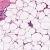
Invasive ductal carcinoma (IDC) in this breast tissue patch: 0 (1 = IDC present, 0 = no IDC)